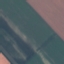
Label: AnnualCrop